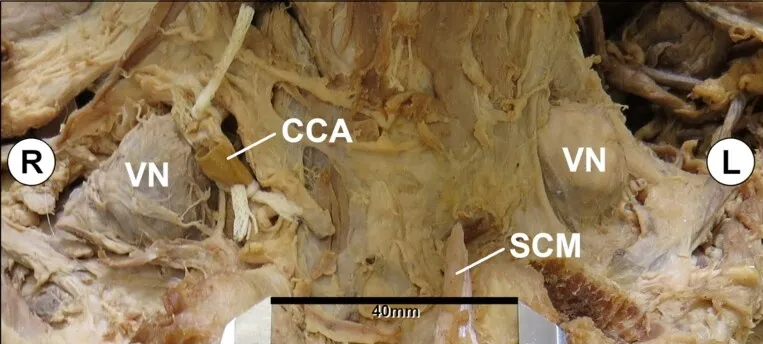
Anterior view of bilateral supraclavicular regions with sternocleidomastoid muscles reflected and bilateral Virchow nodes exposed. (CCA: right common carotid artery that has been cut and tied for the purpose of embalming; SCM: remnant of sternal head of left sternocleidomastoid; VN: Virchow node).
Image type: radiology (ct)